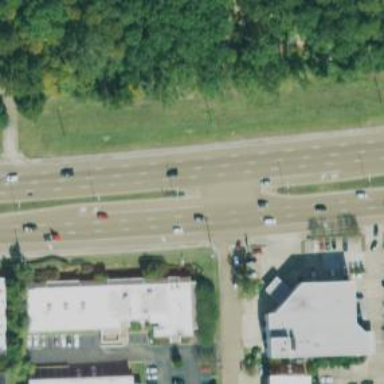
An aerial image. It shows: Trunk link highway.